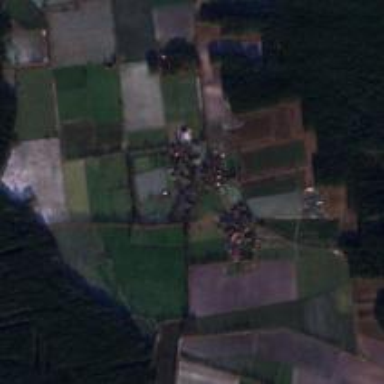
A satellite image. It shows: Village.